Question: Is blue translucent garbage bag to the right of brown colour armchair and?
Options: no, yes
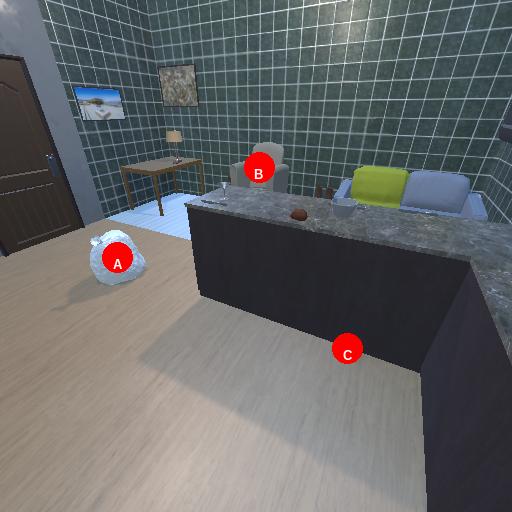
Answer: no